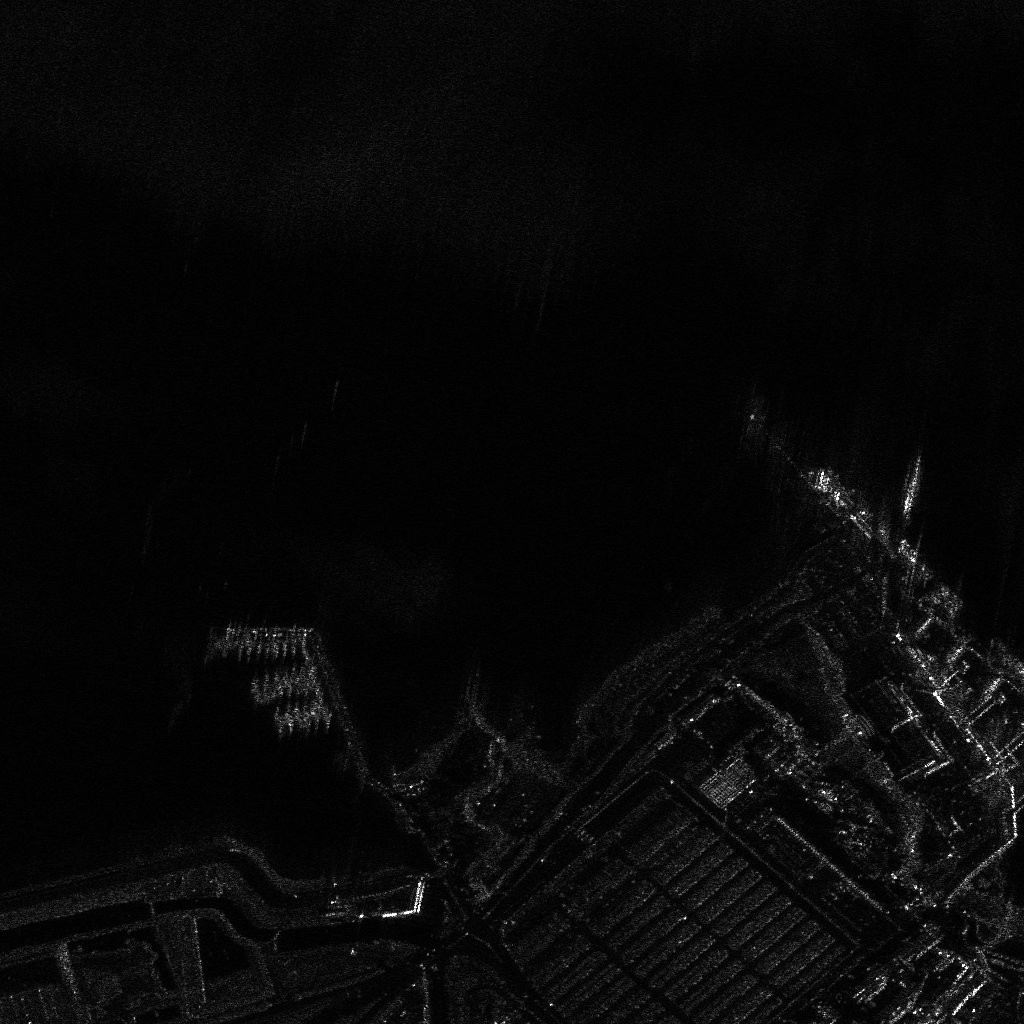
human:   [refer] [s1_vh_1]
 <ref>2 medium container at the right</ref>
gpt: <box>[[86, 53, 91, 55, 45], [79, 46, 84, 48, 45]]</box>